Field crop: maize
Growth stage: 2
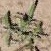
Species: atriplex